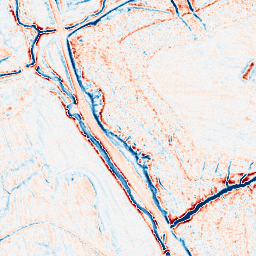
Category: edge_preserving
Decomposition family: anisotropic_diffusion
Decomposition parameters: iterations: 10
kappa: 100
gamma: 0.2
Upsampling method: sinc_hamming
Upsampling parameters: scale: 8
kernel_size: 16
Upsampling scale: 8